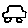
Label: car